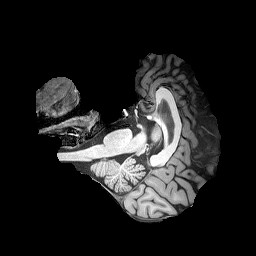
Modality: T1w
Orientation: axial
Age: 31
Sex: male
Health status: healthy